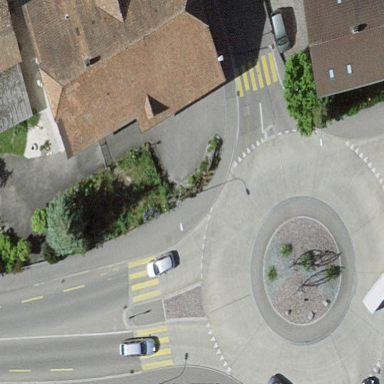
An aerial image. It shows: Secondary road around roundabout.